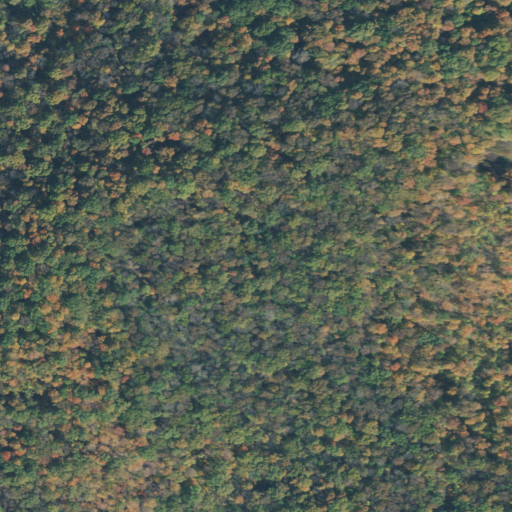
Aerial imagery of mountain in Tennessee named Dukes Mountain containing only deciduous forest